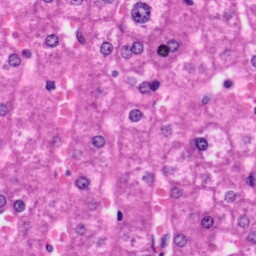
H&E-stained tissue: Liver